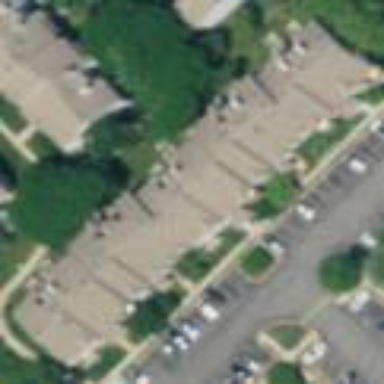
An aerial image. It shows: Terrace building.